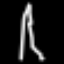
Label: The Eiffel Tower